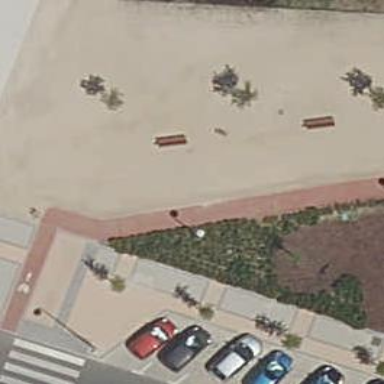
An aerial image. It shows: Bench for seating.